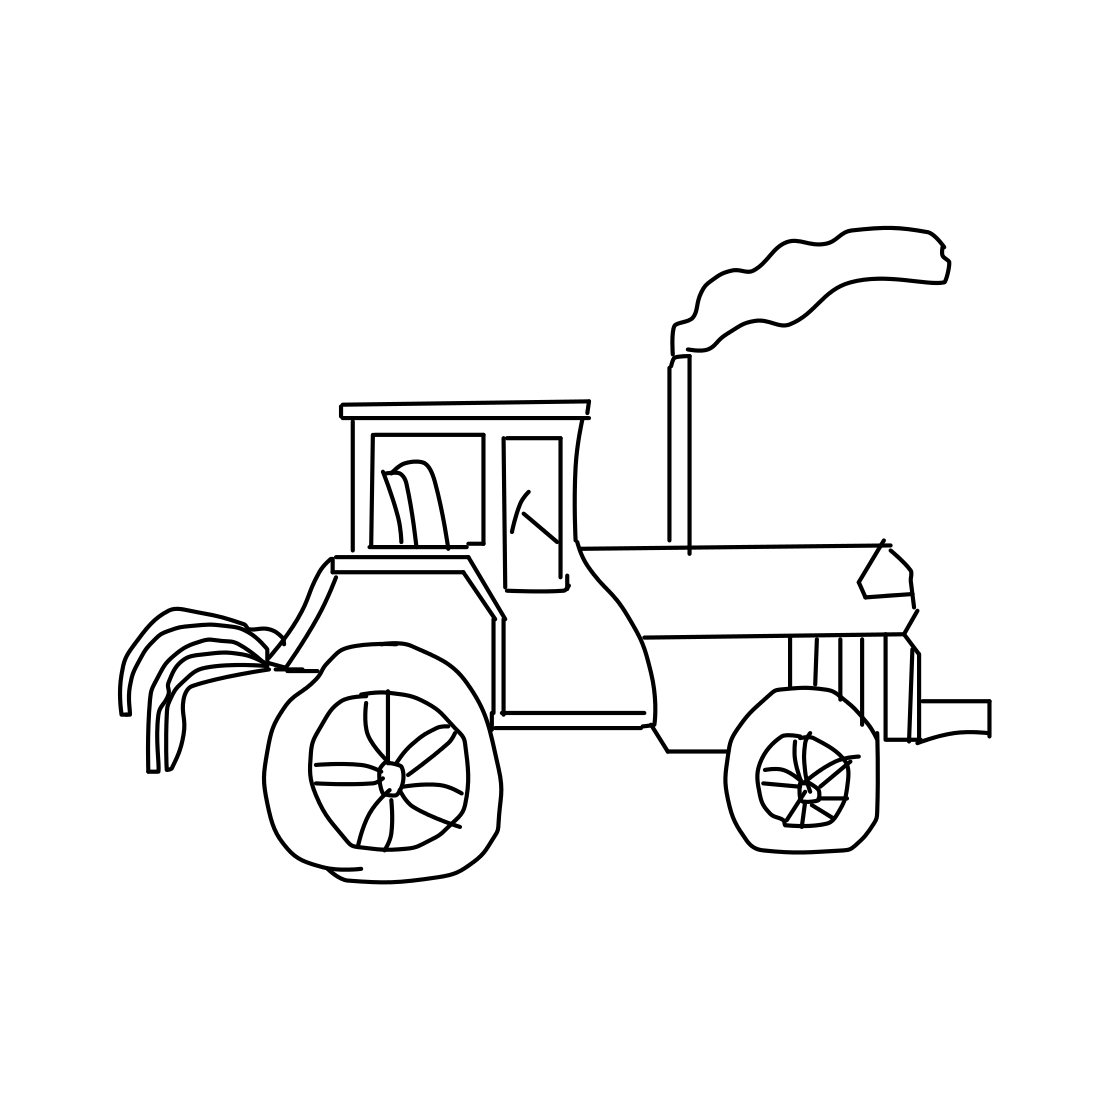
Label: tractor